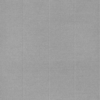
Label: dusty